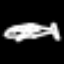
Label: airplane